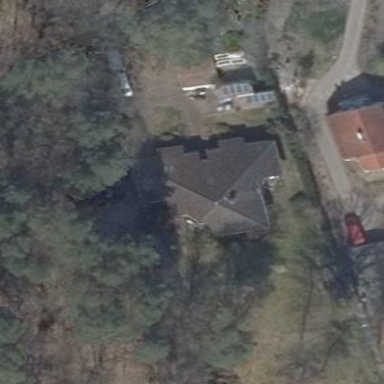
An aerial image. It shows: Building with pyramidal-shaped roof.